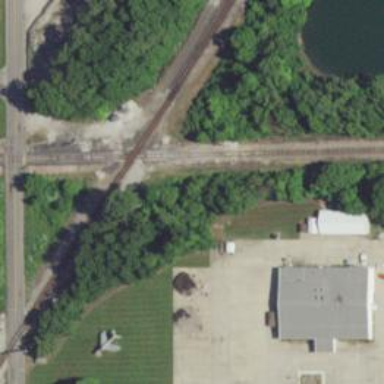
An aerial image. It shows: Railway crossing.